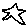
Label: star